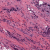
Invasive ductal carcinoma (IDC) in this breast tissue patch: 1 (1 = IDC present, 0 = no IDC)